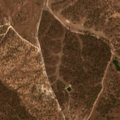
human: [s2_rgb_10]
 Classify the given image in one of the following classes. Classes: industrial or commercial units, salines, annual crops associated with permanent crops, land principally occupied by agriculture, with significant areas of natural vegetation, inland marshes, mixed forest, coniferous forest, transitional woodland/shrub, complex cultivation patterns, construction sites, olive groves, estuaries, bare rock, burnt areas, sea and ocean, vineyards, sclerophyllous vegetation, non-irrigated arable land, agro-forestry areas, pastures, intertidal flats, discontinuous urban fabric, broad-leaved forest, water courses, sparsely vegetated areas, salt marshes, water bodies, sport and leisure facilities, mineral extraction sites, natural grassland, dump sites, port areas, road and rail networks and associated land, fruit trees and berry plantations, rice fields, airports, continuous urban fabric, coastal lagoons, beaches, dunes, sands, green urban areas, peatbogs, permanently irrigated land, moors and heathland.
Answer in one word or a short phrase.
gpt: non-irrigated arable land, pastures, agro-forestry areas